Brain MRI, t1w sequence, axial 2D slice.
Patient: age 35, sex F, weight 78 kg, height 1.78 m
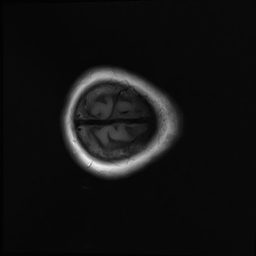